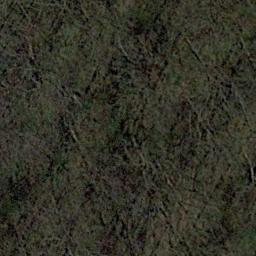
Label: forest